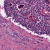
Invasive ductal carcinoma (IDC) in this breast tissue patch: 1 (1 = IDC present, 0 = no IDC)